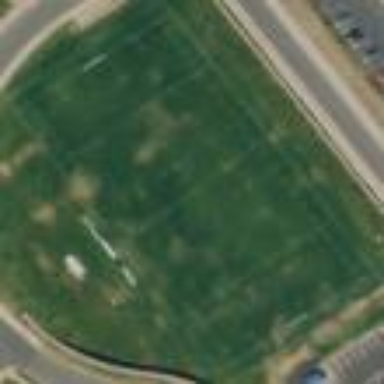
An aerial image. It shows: Soccer pitch for leisureland activities.